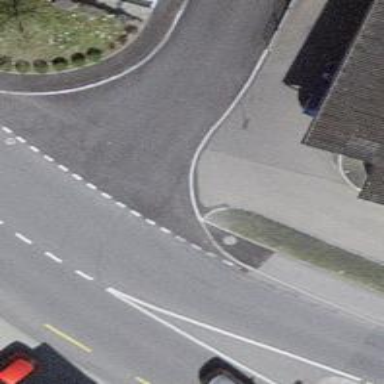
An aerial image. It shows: Kerb barrier.